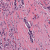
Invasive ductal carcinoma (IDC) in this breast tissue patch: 1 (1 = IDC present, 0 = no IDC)